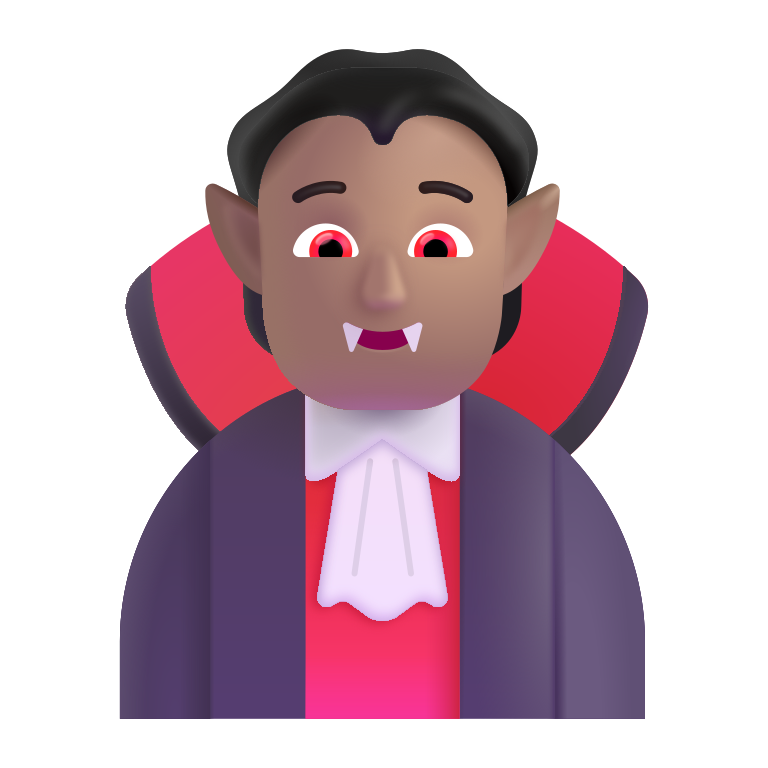
person vampire color